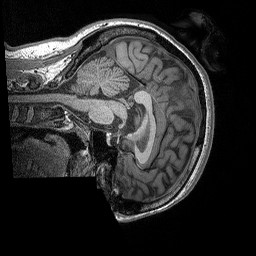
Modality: T1w
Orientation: sagittal
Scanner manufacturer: siemens
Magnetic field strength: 3 T
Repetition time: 2.3 s
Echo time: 0.00298 s